Question: There's a directory structure (the root folder and a bunch of subfolders with their subfolders in them etc.) and I'd like to keep these in our TFS, as a part of the solution, even if those are not source code files and don't belong to a project.
Optimally, those would be listed as "others" or "solution files". However, I can put them in a project if there's a suitable type of such.
When I tried to add these to the solution, the root directory's files get added but none of the subfolders nor the files in the subfolders. Is it possible to add a non-shallow directory structure to a solution somehow?

As the image depicts, there's a folder called . In that folder, only the files from the root directory get added. How can I add the whole structure with its depth preserved? Or is there a more appropriate way to keep such files within a solution?
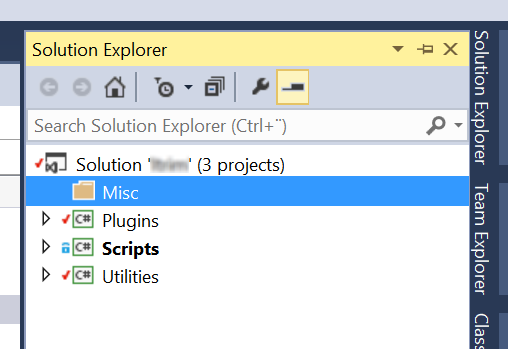
Answer: From <URL>
1. Add the folders to your folder directory
2. Show all files
3. Include the subdirectory in the solution